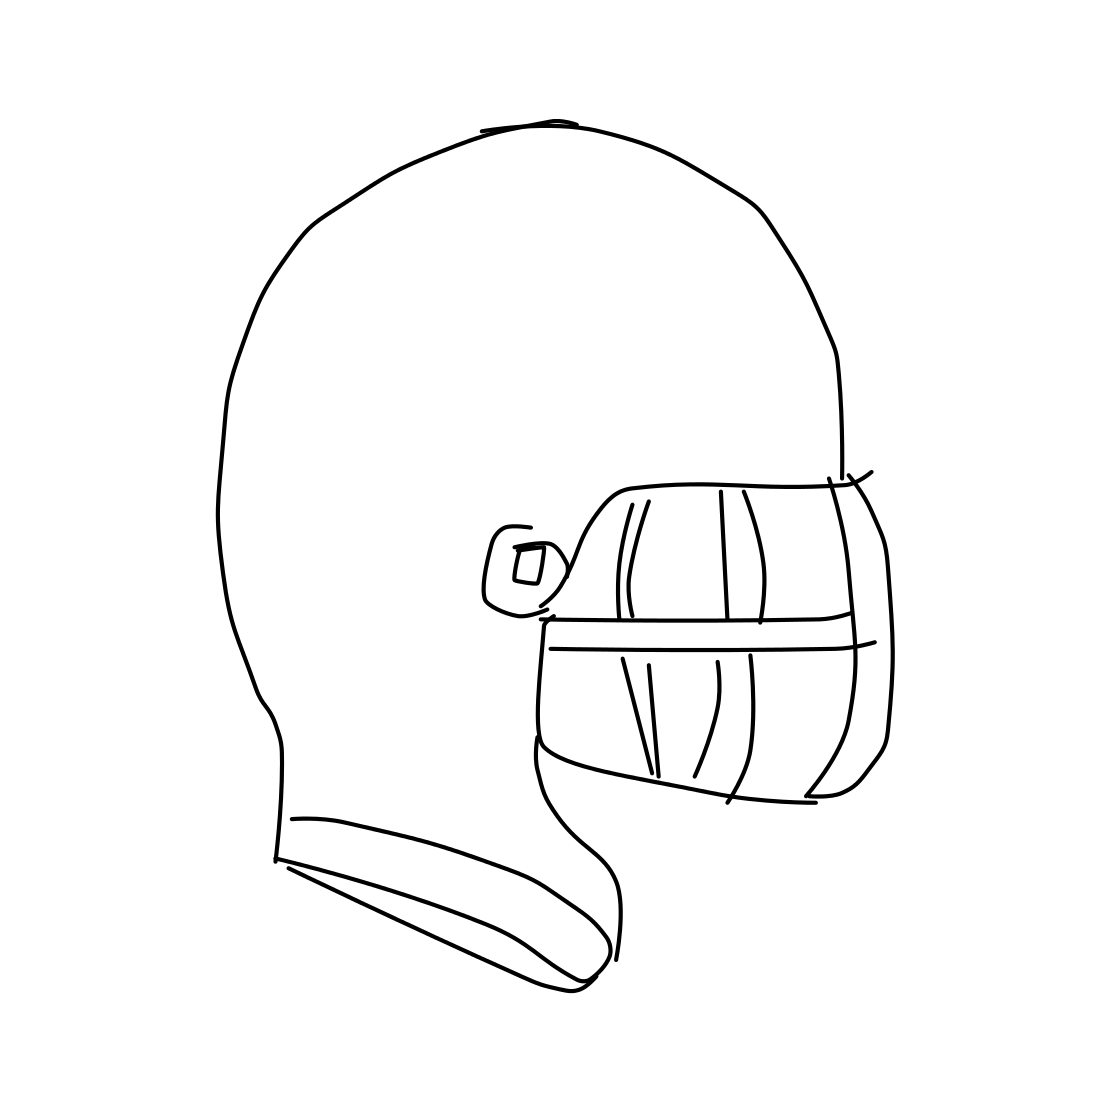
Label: helmet